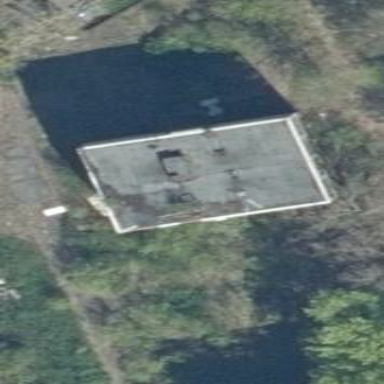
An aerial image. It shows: Ruins of building.